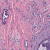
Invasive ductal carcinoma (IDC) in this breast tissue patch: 1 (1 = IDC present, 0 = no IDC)